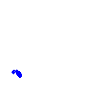
Particle: electron